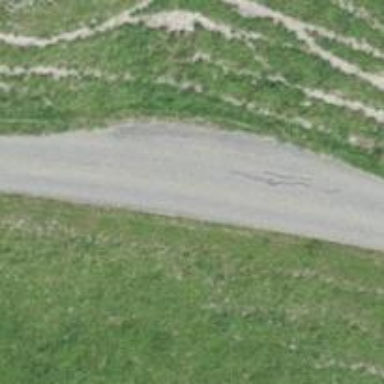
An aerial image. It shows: Passing place on the road.